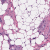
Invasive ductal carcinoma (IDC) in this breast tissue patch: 0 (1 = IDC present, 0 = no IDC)